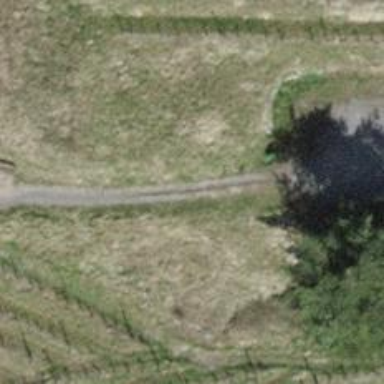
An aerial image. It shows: Dirt path.